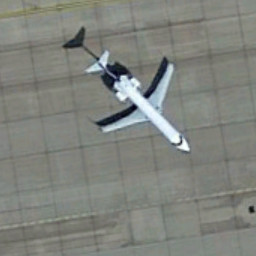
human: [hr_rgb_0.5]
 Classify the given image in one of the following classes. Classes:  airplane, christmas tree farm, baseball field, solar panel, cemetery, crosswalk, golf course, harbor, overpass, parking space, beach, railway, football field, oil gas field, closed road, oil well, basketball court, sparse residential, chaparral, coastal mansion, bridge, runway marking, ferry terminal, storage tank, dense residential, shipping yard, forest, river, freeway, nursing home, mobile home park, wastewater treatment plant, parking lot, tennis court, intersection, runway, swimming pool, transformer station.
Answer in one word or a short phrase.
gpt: airplane